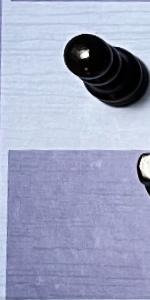
Label: Empty